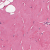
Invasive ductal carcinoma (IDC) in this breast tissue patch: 0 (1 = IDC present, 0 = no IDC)